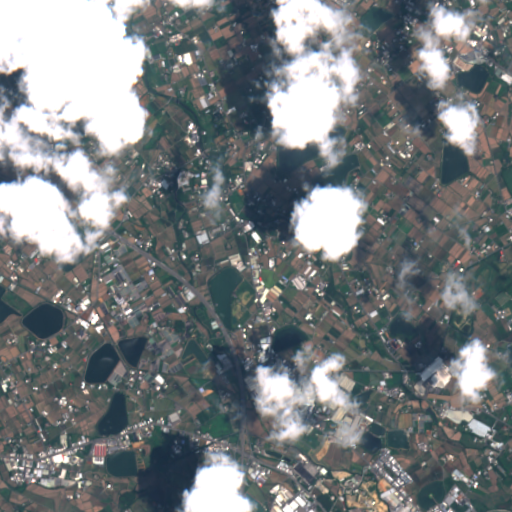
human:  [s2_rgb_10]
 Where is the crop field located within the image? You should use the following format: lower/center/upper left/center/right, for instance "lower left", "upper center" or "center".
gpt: The crop field is located in the left of the image.
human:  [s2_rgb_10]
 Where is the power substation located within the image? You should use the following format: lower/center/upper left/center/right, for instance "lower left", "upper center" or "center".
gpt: The power substation is located in the lower center of the image.
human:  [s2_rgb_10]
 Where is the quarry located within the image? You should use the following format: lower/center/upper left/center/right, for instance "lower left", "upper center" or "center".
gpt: The quarry is located in the lower right of the image.
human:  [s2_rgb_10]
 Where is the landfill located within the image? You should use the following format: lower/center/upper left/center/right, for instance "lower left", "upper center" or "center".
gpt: There is no landfill in the image.